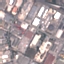
Land use / land cover: Industrial